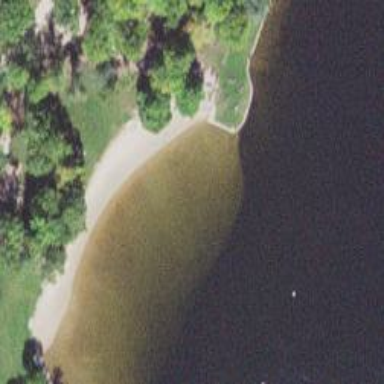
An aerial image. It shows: Beach area suitable for swimming.